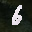
Label: 6